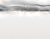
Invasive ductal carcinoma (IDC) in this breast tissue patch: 0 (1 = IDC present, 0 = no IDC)